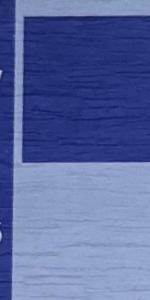
Label: Empty